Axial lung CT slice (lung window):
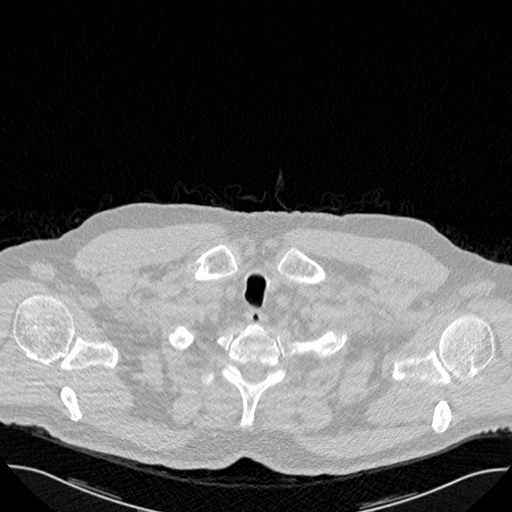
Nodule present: no